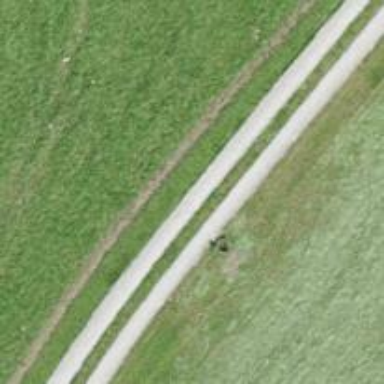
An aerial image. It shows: Unclassified paved road.